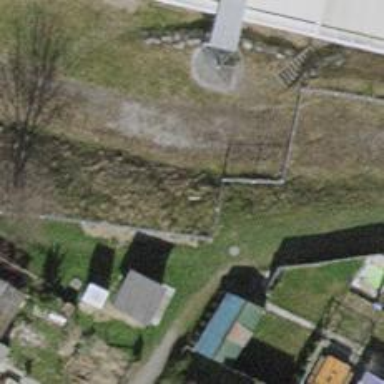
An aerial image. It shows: Gate.